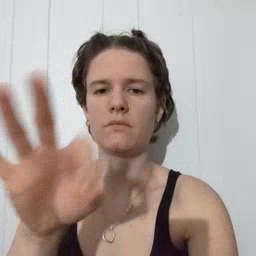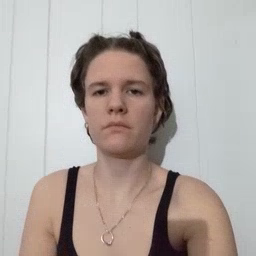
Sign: frenchfries